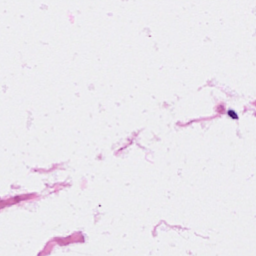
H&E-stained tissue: Breast